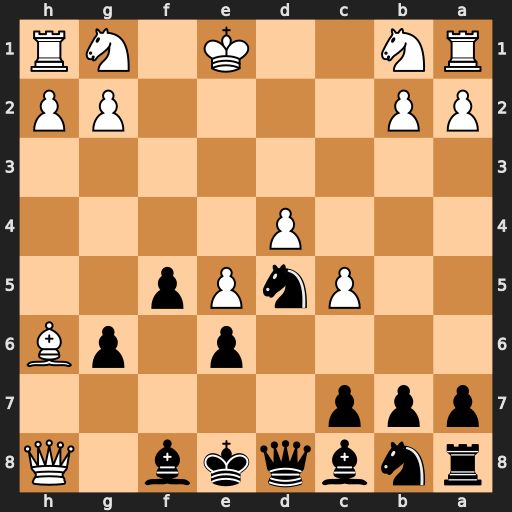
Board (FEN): rnbqkb1Q/ppp5/4p1pB/2PnPp2/3P4/8/PP4PP/RN2K1NR
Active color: b
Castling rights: KQq
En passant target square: -
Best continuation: Qh4+ g3 Qxh6 Qxh6 Bxh6